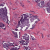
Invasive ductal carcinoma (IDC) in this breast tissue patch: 1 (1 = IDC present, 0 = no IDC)